Interaction volume radius: 5 \u00c5
Interaction volume height: 10 \u00c5
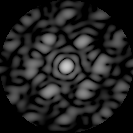
Disorder parameter: 0.5521